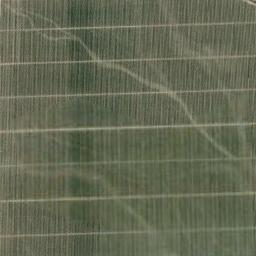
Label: rectangular_farmland